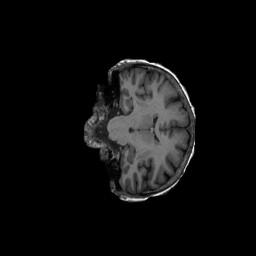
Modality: T1w
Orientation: coronal
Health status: ill
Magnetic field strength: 3 T